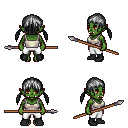
a pixel art fantasy rpg character, female body template, orc, green skin, white pirate shirt, white pants, gray twin-tailed hairstyle, black shoes, spear, four views (front, back, left, right), 2x2 character sprite sheet, small pixel art, hard edges, no anti-aliasing